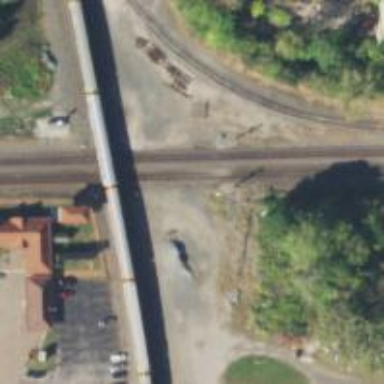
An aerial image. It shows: Junction on the railway.